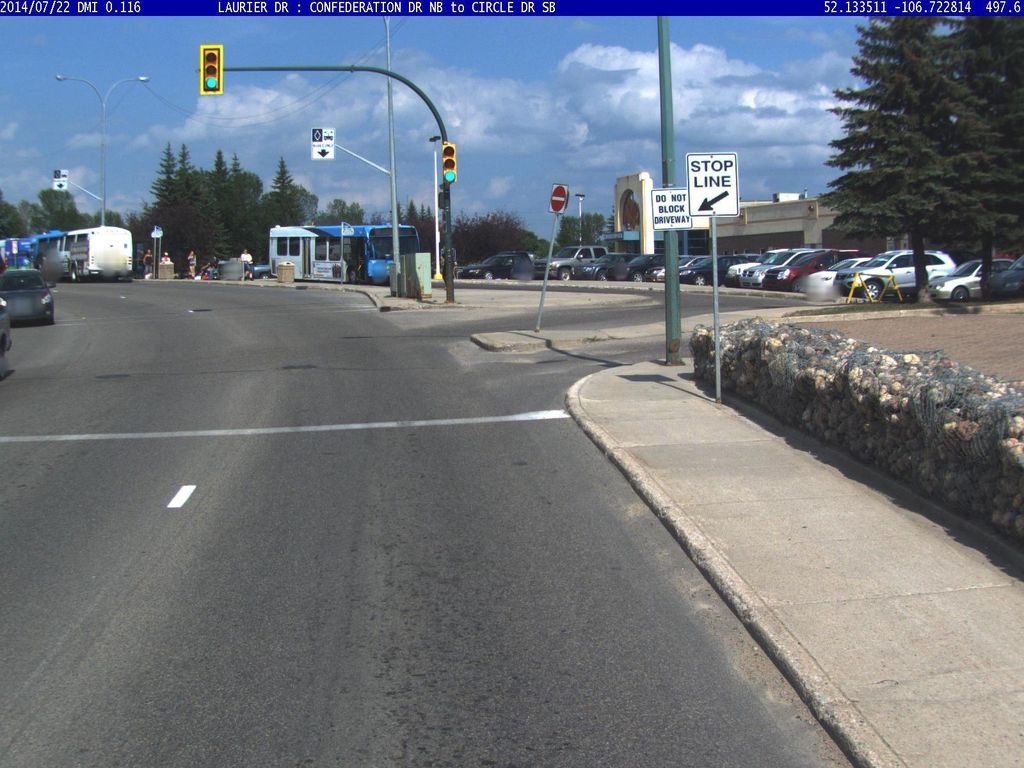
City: saskatoon